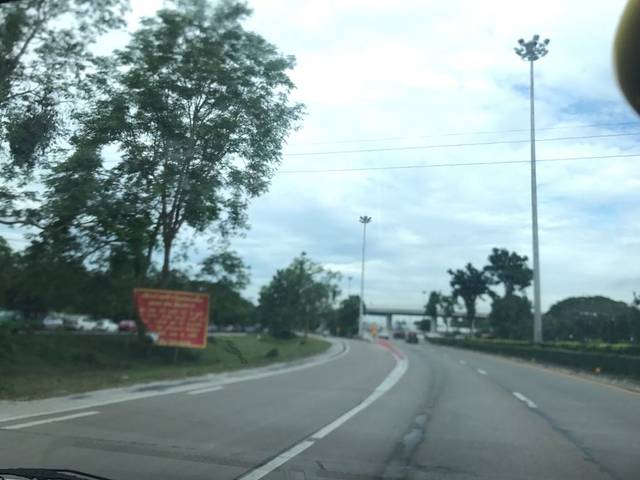
Region: Thailand
Coordinates: 18.765, 99.033